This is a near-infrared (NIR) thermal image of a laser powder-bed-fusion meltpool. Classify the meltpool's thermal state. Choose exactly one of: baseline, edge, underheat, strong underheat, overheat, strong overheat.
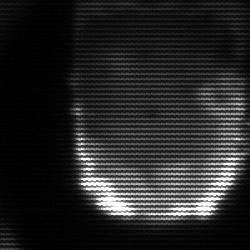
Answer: baseline